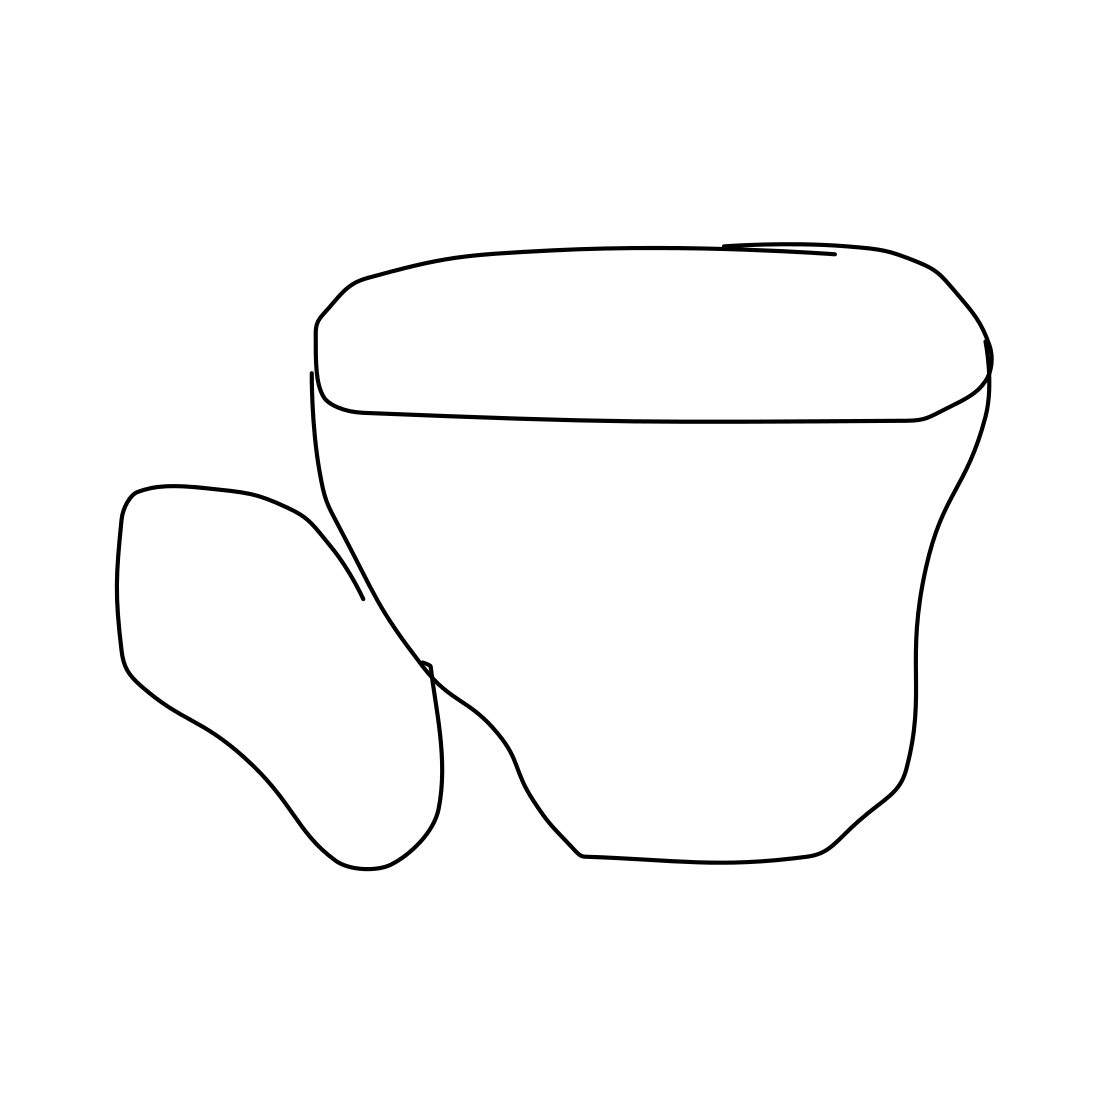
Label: teacup